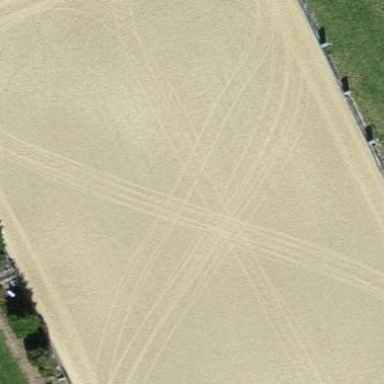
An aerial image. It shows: Equestrian sports pitch with sandy surface for leisure land activities.